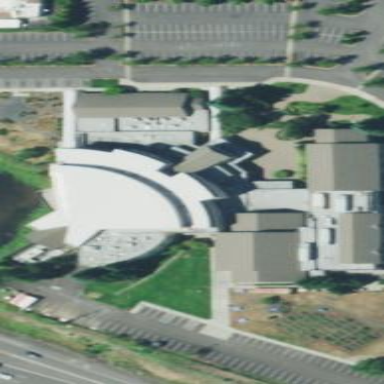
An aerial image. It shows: Part of building.